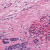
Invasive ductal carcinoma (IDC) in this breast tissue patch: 0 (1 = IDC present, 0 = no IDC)